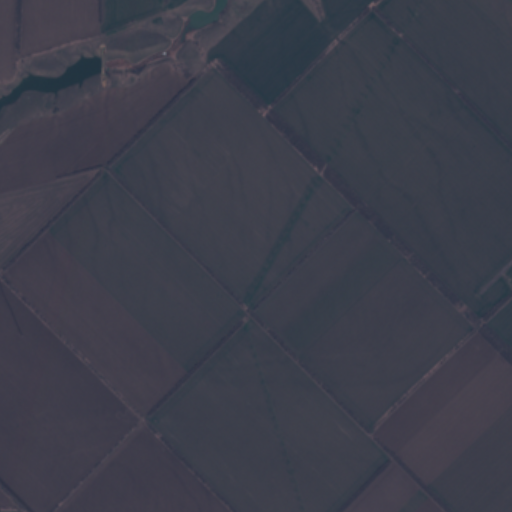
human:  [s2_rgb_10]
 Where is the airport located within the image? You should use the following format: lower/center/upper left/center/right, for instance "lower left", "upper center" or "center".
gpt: The airport is located in the center right of the image.
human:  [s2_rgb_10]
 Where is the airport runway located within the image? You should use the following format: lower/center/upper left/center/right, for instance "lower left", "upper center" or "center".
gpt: The airport runway is located in the center right of the image.
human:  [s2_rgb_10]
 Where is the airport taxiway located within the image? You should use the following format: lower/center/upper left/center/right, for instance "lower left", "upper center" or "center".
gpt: The airport taxiway is located in the center right of the image.
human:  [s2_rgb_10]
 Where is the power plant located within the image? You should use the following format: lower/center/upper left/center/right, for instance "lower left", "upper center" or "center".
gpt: There is no power plant in the image.